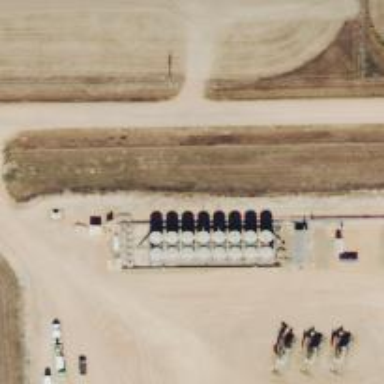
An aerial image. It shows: Storage tank with man-made structure.